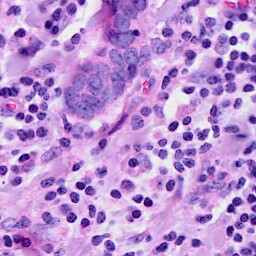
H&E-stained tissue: Breast